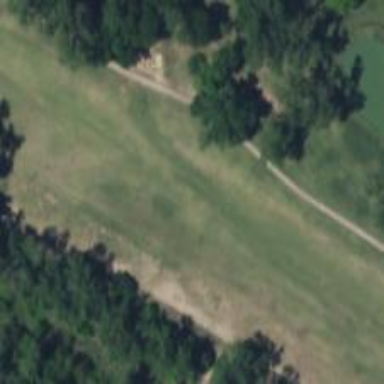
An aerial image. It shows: Footway that resembles golf path.